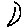
Label: moon